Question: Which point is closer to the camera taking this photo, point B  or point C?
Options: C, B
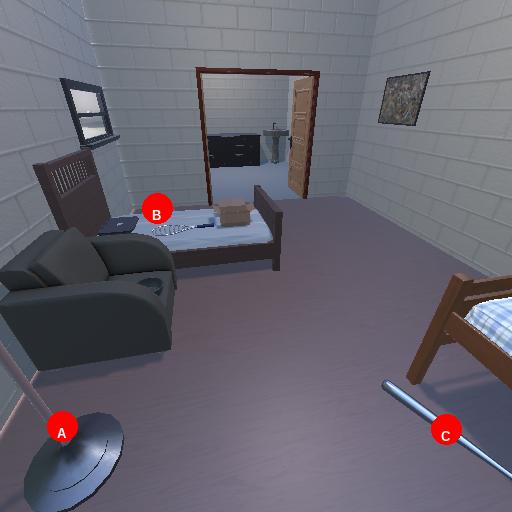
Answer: C